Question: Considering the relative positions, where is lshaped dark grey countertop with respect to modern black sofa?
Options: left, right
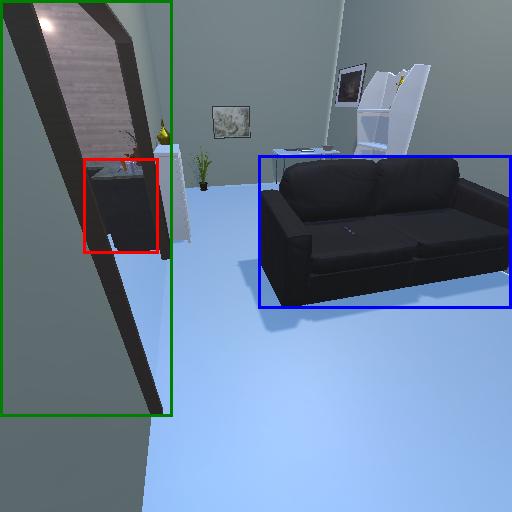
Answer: left